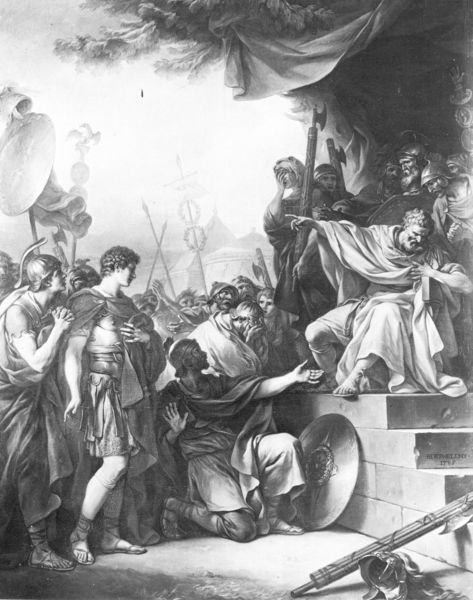
Titel: Manlius Torquatus condamnant son fils à mort, Manlius Torquatus verurteilt seinen Sohn zum Tode
Künstler: Jean Simon Berthélemy
Standort: Tours
Institution: Musée des Beaux-Arts
Schlagwörter: baum, blätter, hand, himmel, kämpfer, mann, schatten, umhang, weiß, frauen, menschen, frankreich, frau, grau, licht, männer, schwarz, zeichnung, tuch, hochformat, malerei, menge, gericht, historie, steine, vorhang, gewand, mantel, klassizismus, krone, stab, grafik, krieg, schlacht, treppe, treppen, historienbild, kaiser, könig, lanze, soldaten, thron, stufen, sandalen, podest, schild, antike, druck, radierung, stich, waffen, knien, helm, herrscher, ritter, rüstung, rom, römer, antik, toga, kniend, krieger, krönung, hellebarde, fingerzeig, baldachin, lanzen, kränze, speer, kupferstich, bitten, herscher, zelt, zelte, lager, zeichung, sentimental, urteil, berater, apostel, vergebung, kniet, knieender, feldzeichen, germanier, legion, liktorenbündels, manlius, tiberius, torquatus, überladen, aufgeladen, entscheidung, anliegen, unrecht